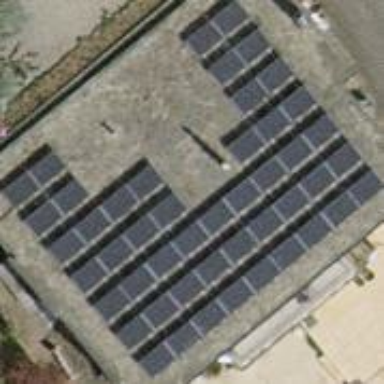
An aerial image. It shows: Solar power generator utilizing photovoltaic technology with solar photovoltaic panels.